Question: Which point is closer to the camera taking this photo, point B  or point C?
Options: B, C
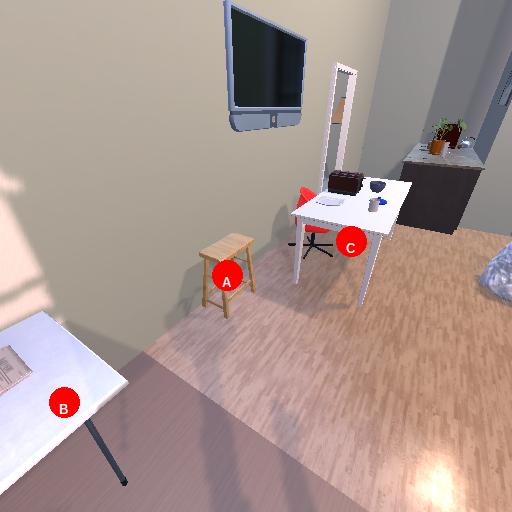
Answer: B